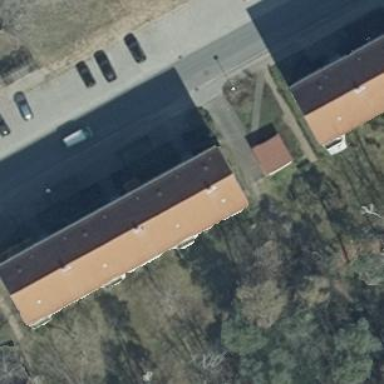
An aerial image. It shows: Gabled roof on building that houses apartments.